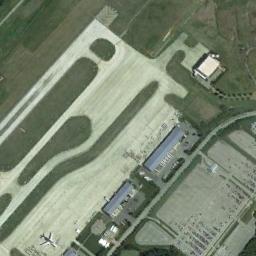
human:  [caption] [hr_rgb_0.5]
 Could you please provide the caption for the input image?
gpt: There is an airport in the middle of the field .

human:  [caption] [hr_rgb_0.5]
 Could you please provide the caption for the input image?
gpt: There are many buildings along the runway and apron of the airport and many aircraft are parked .

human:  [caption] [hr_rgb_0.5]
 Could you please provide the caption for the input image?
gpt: The lawn is divided into many rectangular areas by runways .

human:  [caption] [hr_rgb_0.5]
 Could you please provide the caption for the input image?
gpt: An airport with some parallel runways, Buildings and a plane on the lawn and a parking lot beside .

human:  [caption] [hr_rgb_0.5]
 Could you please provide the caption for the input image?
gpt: The airfield has a large space .